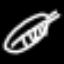
Label: leaf